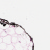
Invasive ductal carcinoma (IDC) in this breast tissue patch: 0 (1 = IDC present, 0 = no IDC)